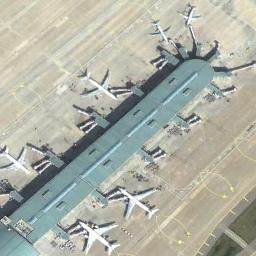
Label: airplane